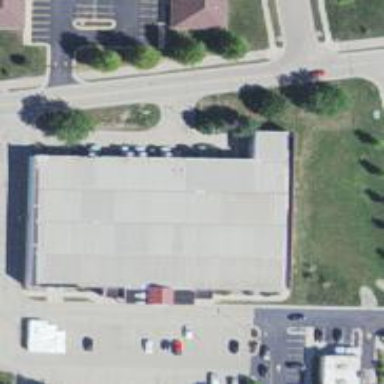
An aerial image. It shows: Retail building.